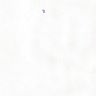
Metastatic tissue present: no